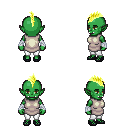
a pixel art fantasy rpg character, female body template, orc, green skin, white tunic, white pants, gold mohawk hairstyle, white cloth bandages, ghillies, four views (front, back, left, right), 2x2 character sprite sheet, small pixel art, hard edges, no anti-aliasing